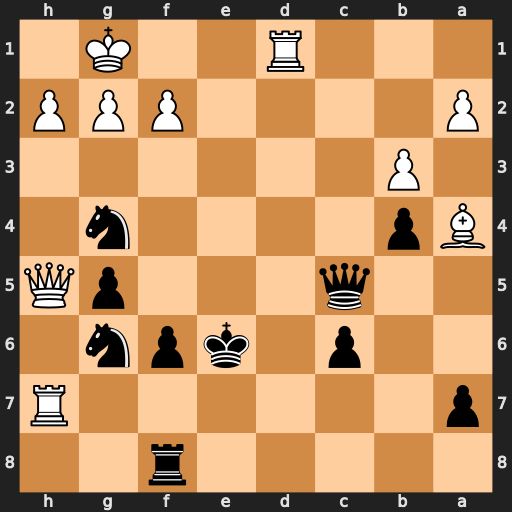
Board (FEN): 5r2/p6R/2p1kpn1/2q3pQ/Bp4n1/1P6/P4PPP/3R2K1
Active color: b
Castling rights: -
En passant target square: -
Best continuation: Qxf2+ Kh1 Qe2 Qxg4+ Qxg4